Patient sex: F
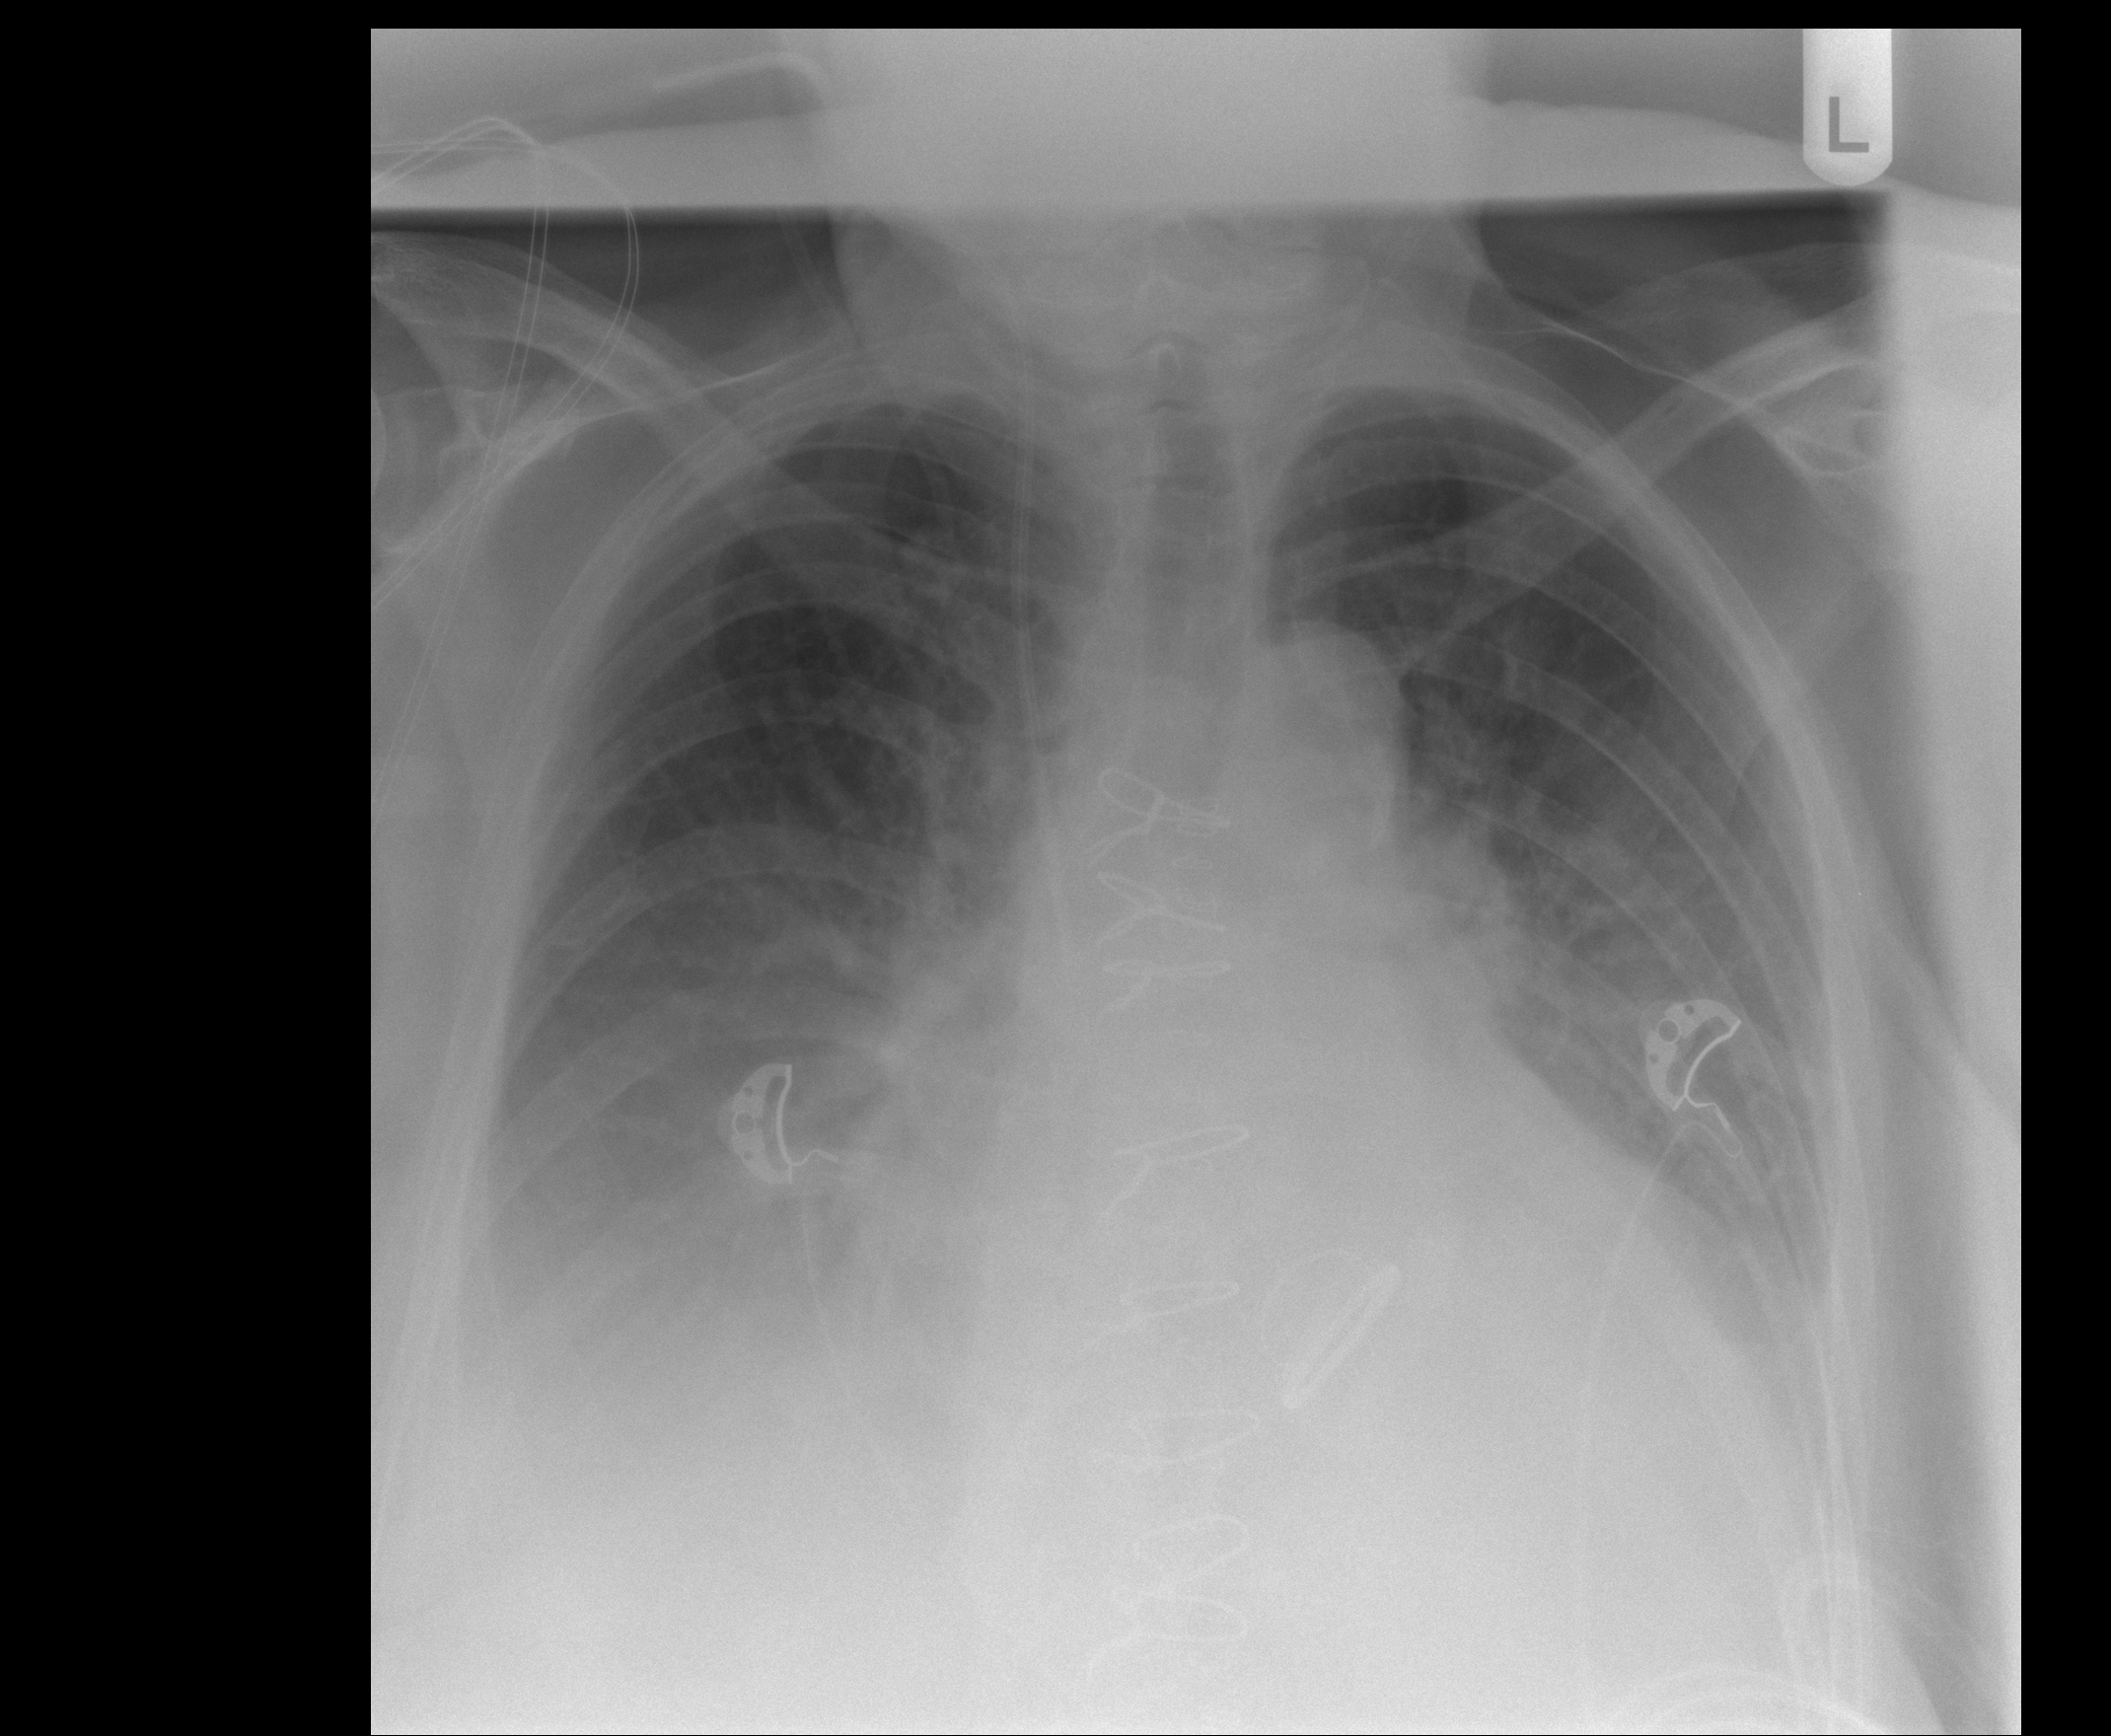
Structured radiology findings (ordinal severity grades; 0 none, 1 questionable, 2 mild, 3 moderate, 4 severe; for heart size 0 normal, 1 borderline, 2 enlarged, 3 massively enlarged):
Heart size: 2
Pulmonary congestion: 1
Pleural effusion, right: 3
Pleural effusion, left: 3
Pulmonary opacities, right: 0
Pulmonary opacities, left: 0
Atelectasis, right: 2
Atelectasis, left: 2